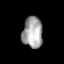
Tissue: skin
Cell type: Epithelial cells
Senescence score: 0.2579
Nuclear area (px): 621
Mean DAPI intensity: 162.109